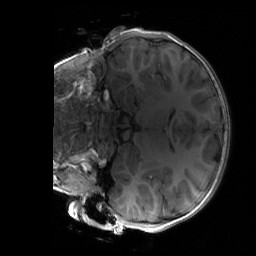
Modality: T1w
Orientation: coronal
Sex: male
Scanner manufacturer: siemens
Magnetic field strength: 3 T
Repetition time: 1.9 s
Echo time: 0.00243 s